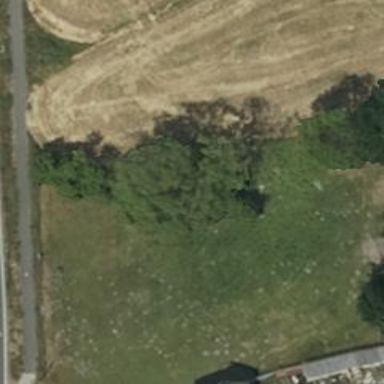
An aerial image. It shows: Broadleaved evergreen tree in its natural setting.